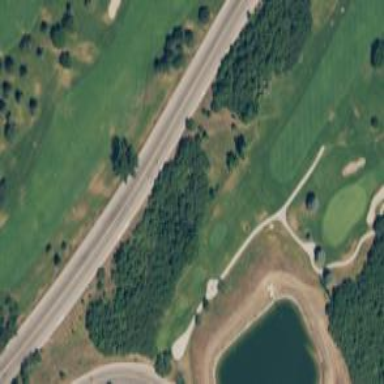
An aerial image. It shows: Grassy area designated as golf fairway.